Question: In my codeacademy and codeschool lessons, I've been fetching data from google rss and simulated twitter feeds.
My newest exercise, however, involves fetching an array of text data from a REST API.
When I try
'''
$.get('https://api.parse.com/1/classes/chats?order=-createdAt', function(x){$('.messages').append('<li>'+x.responseText+'</li>');});
'''
I get

which has the text and username I need. Sort of...
but when I try to or either or I obviously get instead of an array.
What am I missing?
Study more AJAX and I'll find a technique?
Or do I have to send special instructions to the parse server using some commands found <URL>.
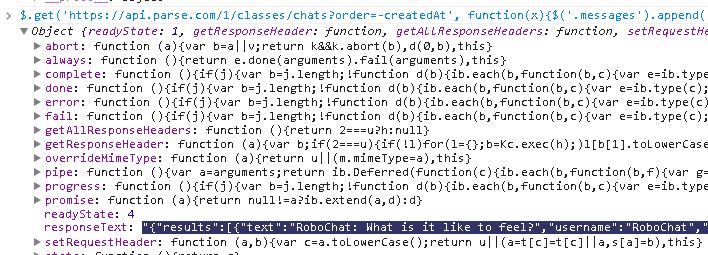
Answer: You are not using XMLHttpRequest directly, you are using jQuery and it will read the 'responseText' and handle it for you.
Just use 'x' (or, rather, 'x.results').